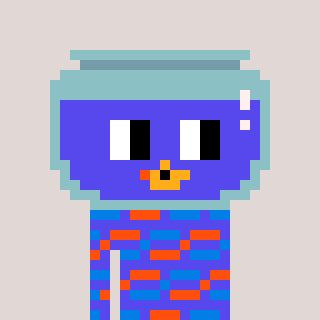
a pixel art character with square blue glasses, a goldfish-shaped head and a computerblue-colored body on a warm background